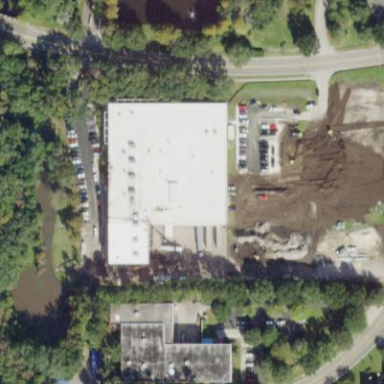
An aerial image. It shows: Warehouse.